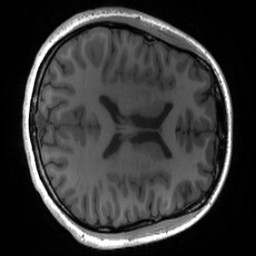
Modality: T1w
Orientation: axial
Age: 22
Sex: female
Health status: healthy